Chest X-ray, AP view. Patient: 46 years old, sex F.
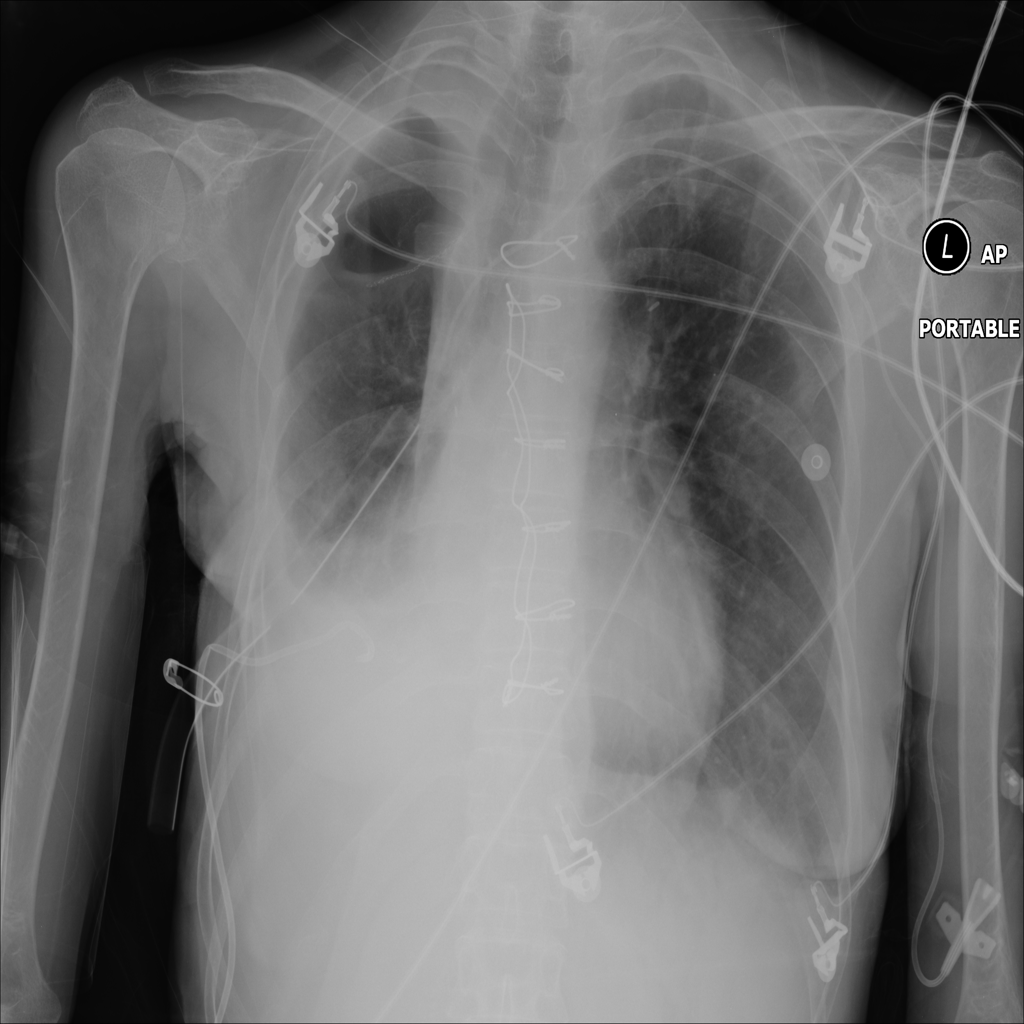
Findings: Consolidation, Effusion